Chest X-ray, PA view. Patient: 15 years old, sex M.
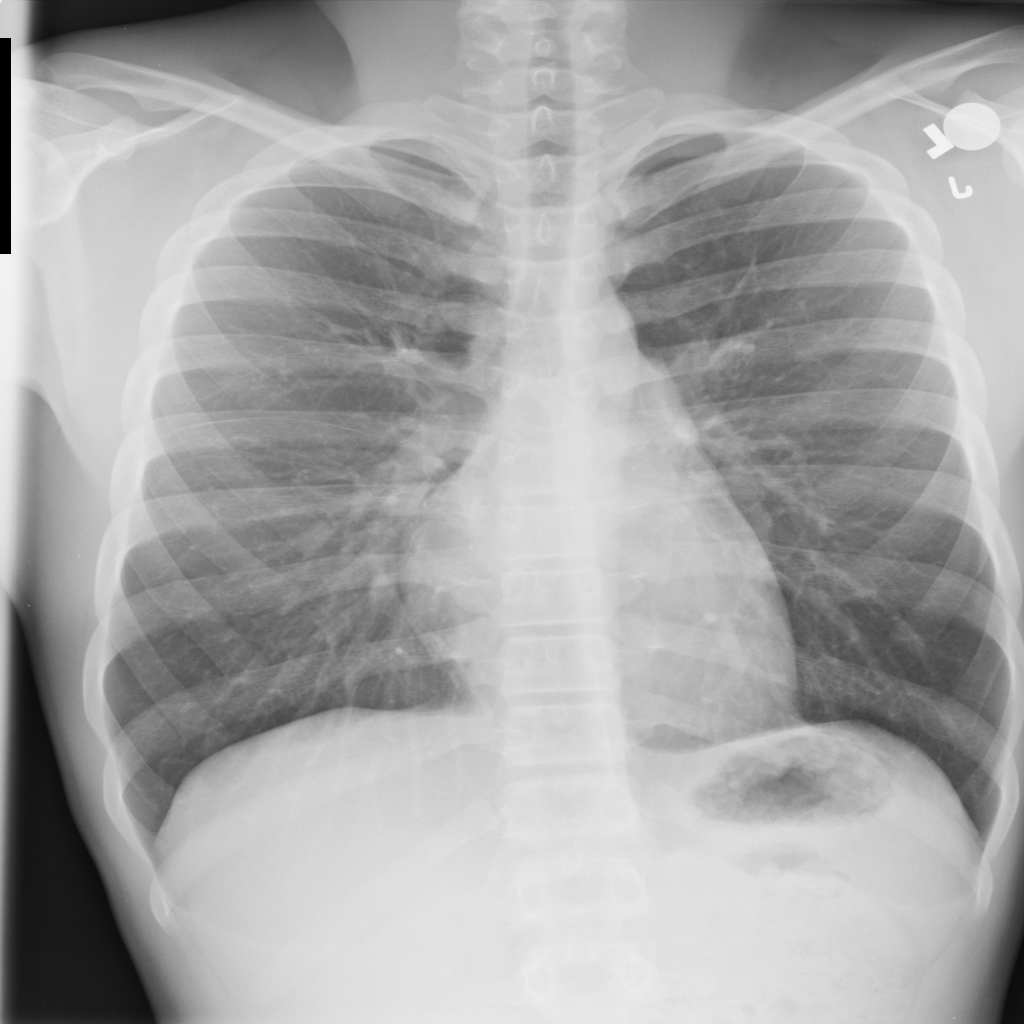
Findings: No Finding